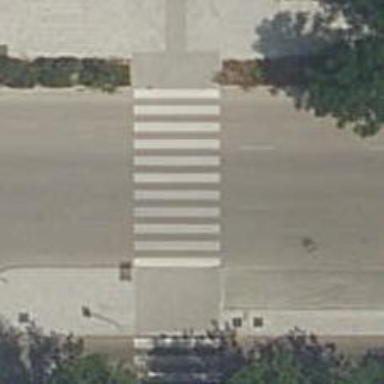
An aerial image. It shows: Uncontrolled crossing on the road.